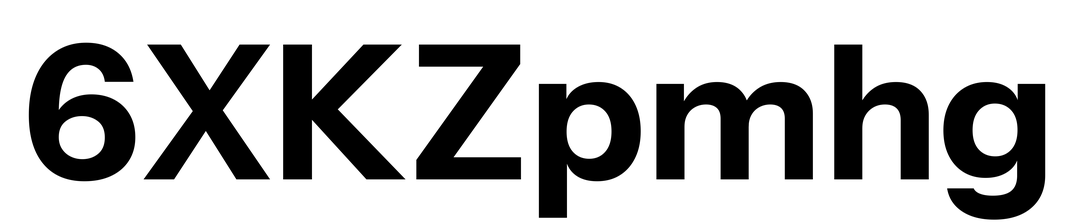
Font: InstrumentSans_Bold